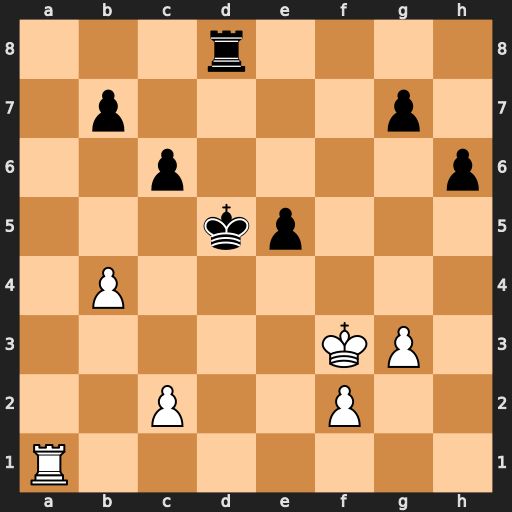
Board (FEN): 3r4/1p4p1/2p4p/3kp3/1P6/5KP1/2P2P2/R7
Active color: w
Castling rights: -
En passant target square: -
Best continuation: Rd1+ Kc4 Rxd8